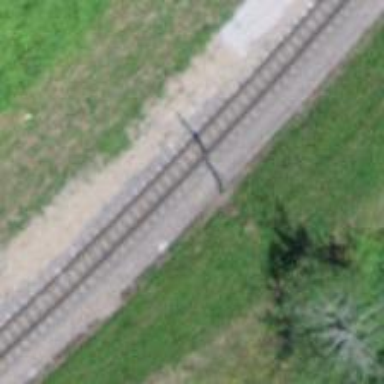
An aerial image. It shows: Narrow-gauge railway with 1 track. The tracks are electrified with contact line.